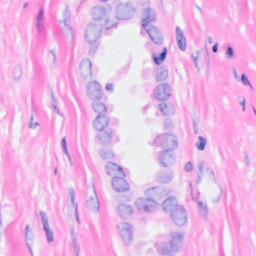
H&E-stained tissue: Breast